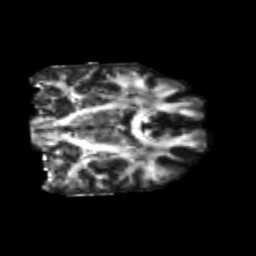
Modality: FA
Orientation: coronal
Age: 22
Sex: male
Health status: healthy
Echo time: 0.074 s